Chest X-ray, PA view. Patient: 62 years old, sex F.
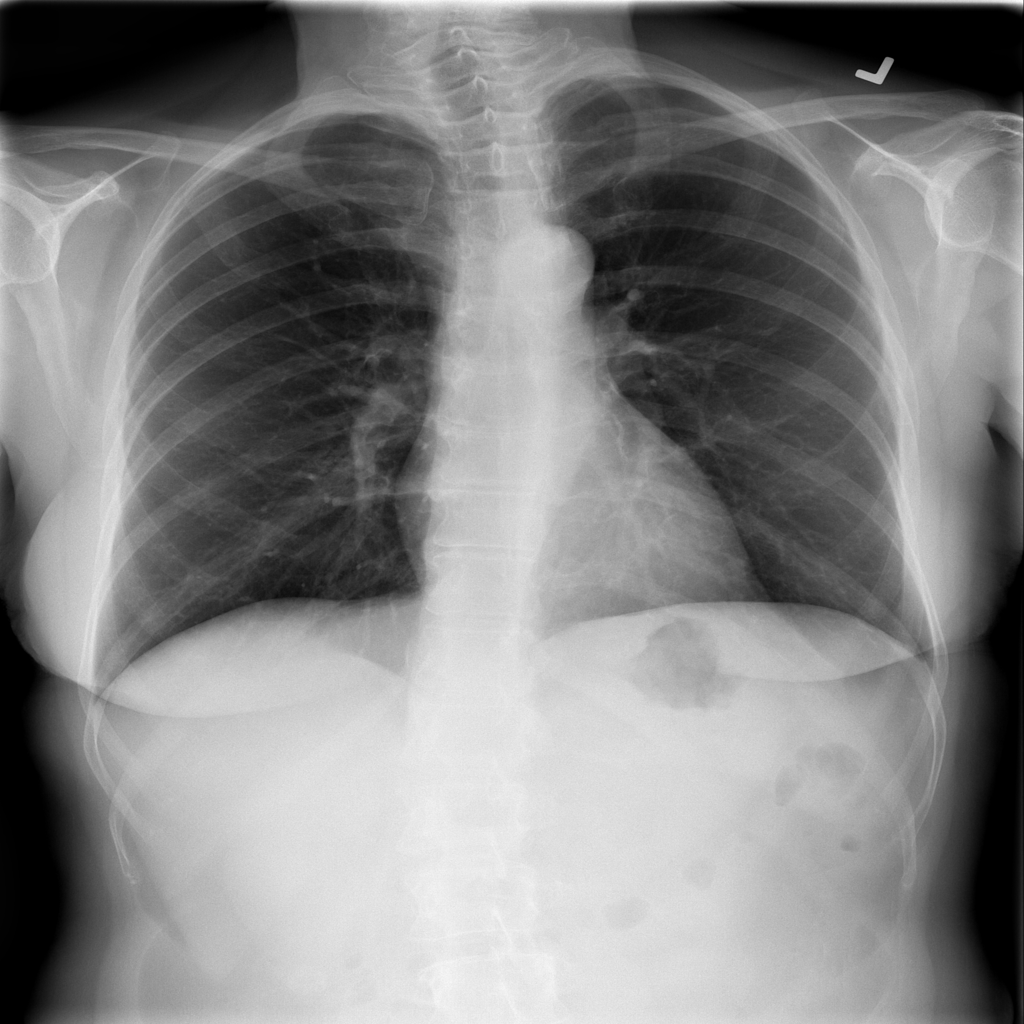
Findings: No Finding